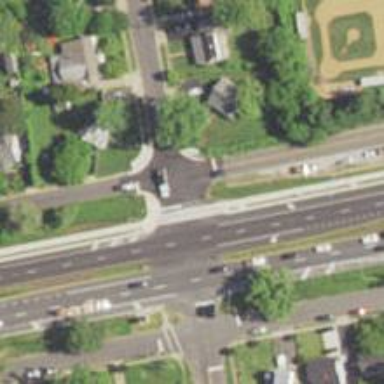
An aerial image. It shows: Asphalt trunk highway classified as expressway.